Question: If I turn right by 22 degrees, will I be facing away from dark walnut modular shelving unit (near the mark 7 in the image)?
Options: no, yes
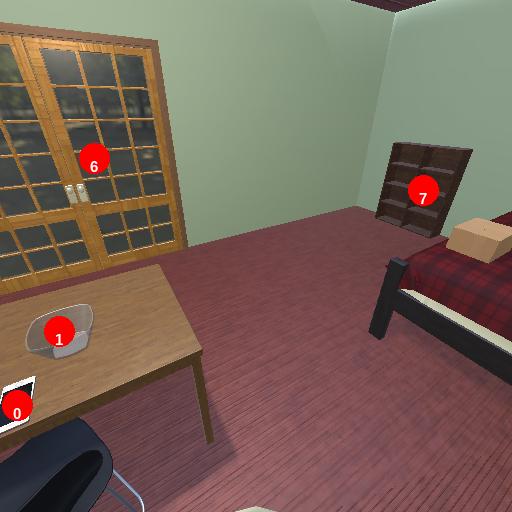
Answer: no